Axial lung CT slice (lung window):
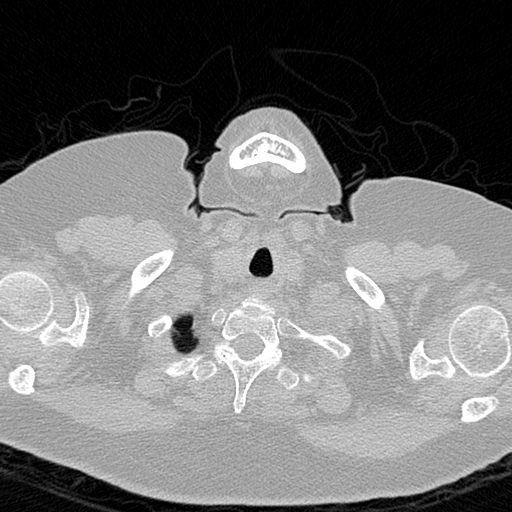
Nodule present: no